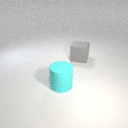
large gray rubber cube behind large cyan rubber cylinder